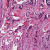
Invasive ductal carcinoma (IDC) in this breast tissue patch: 1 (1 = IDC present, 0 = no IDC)